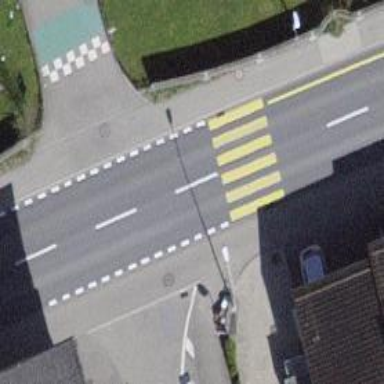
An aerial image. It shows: Uncontrolled zebra crossing on the road.